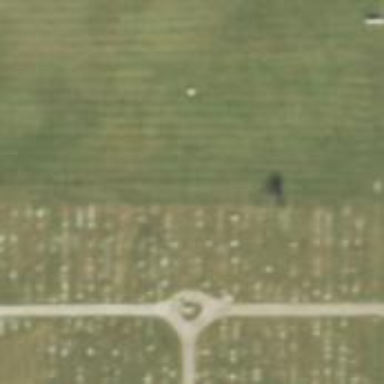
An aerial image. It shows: Cemetery.